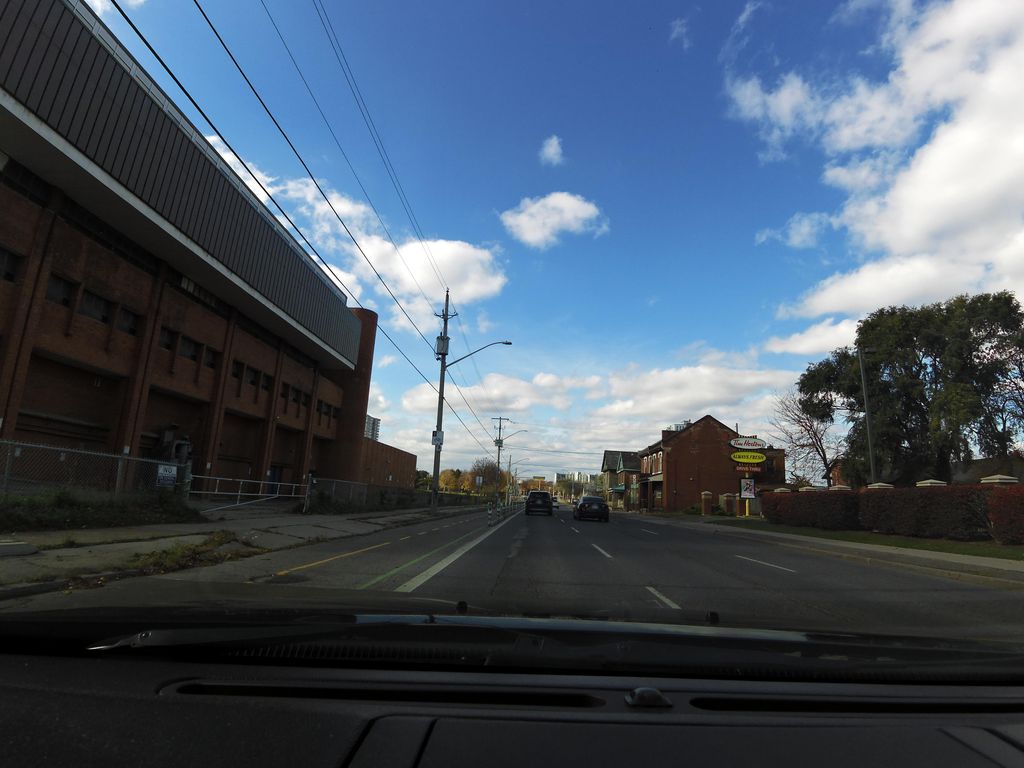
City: hamilton